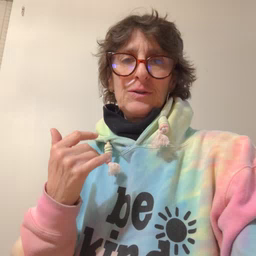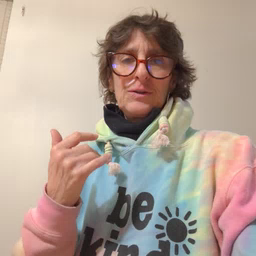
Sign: store